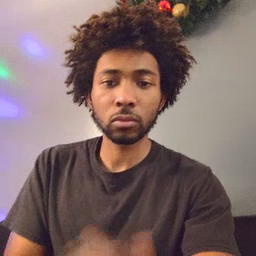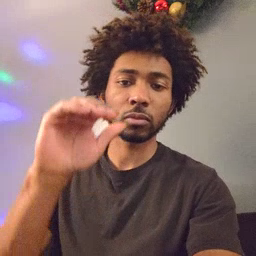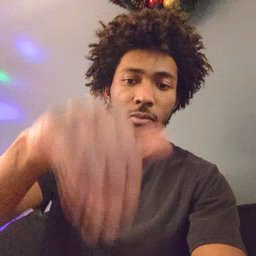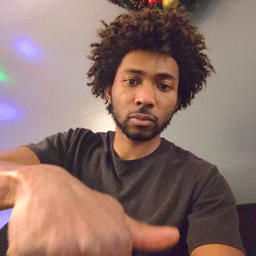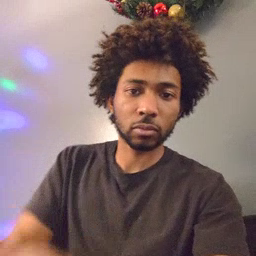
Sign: night